Question: Hi I have a column chart with negative values which is showing wrong x-axes categories value. I'm sending a pre-build JSON array from the server , but no matter what i can't get the x-axes categories to show the right values.
Here is the code :
'''
var chart_data = JSON.parse(data).avg_range;
console.log(chart_data.x_axes);
var safety_chart_average = {
chart: {
type: 'column',
renderTo: pattern + '-safety-mini-chart-section',
spacingRight: 20,
spacingLeft: 20,
},
rangeSelector: {
enabled: false
},
navigator: {
enabled: false
},
scrollbar: {
enabled: false
},
credits: {
enabled: false
},
title: {
text: "Avg Changes",
marginBottom: -10
},
xAxis: {
categories: chart_data.x_axes
},
series: chart_data.prices
};
'''
This is what i'm getting

The x-axes is showing wrong values, as you can see from the picture above.
But 'console.log(chart_data.x_axes)' gives
'["Day 1", "Day 2", "Day 3"]' which should be the correct x-axes label.
Please let me know how can i fix this x-axes label error.
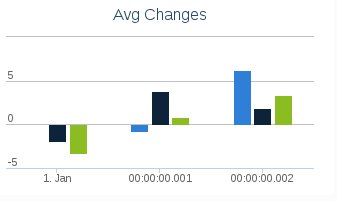
Answer: You are sending in 'options' to a 'StockChart'. If you look in <URL> you see that it has no 'categories'.
If you are not using any Highstock functionality I would switch to a regular Highcharts-chart, using 'new Highcharts.Chart' instead.
If you must use Highstock you will have to look into other alternatives, as the xAxis uses time intervals. <URL> may give you some hope, depending of how you are using Highstock in your implementation.